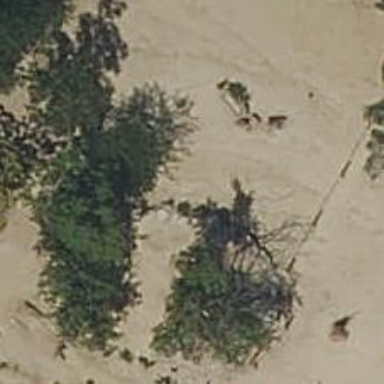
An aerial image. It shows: Sandy area in nature.